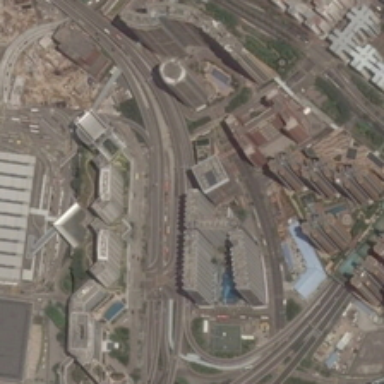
Tall buildings are on both sides of the road .